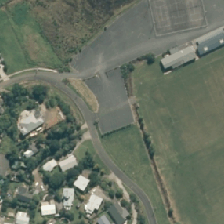
Land cover: urban_parkland